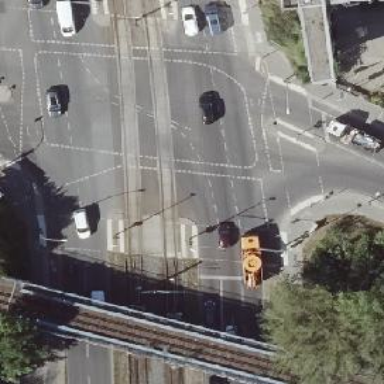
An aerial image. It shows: Tram crossing with traffic signals.